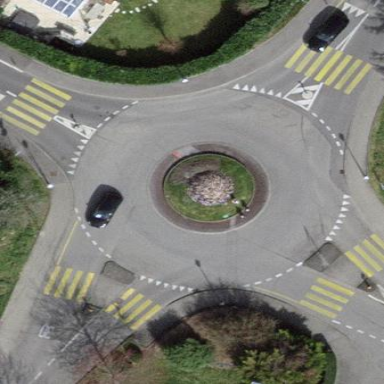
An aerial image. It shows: Residential road with roundabout.